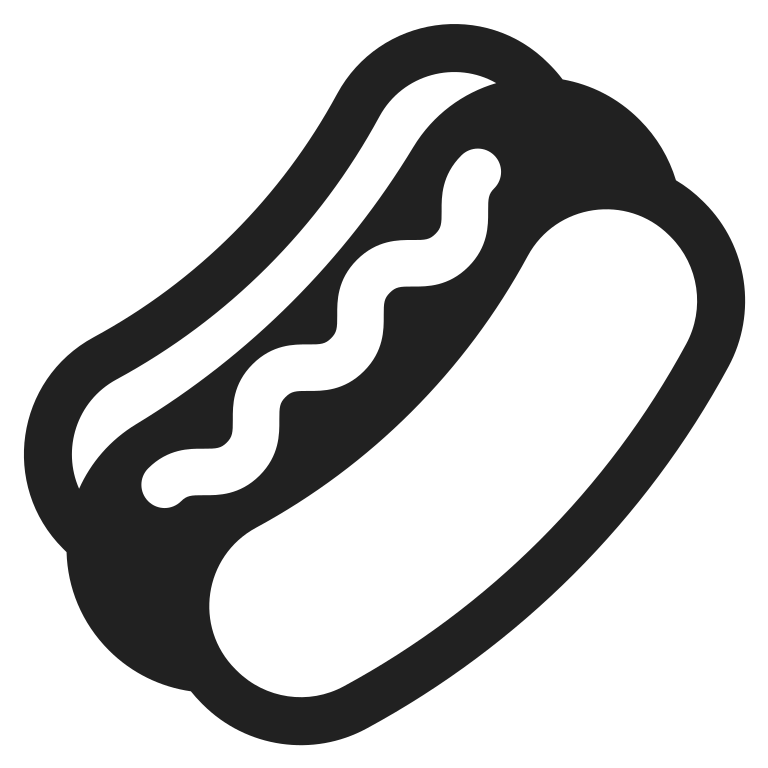
hot dog high contrast